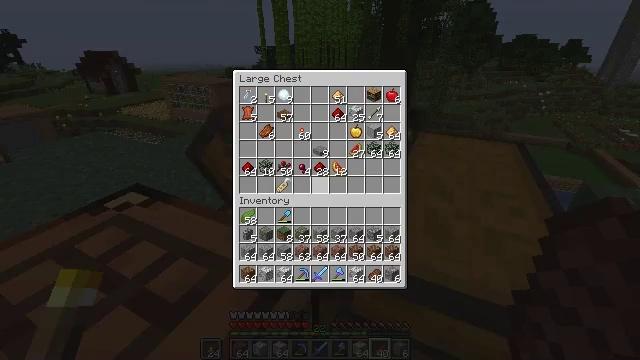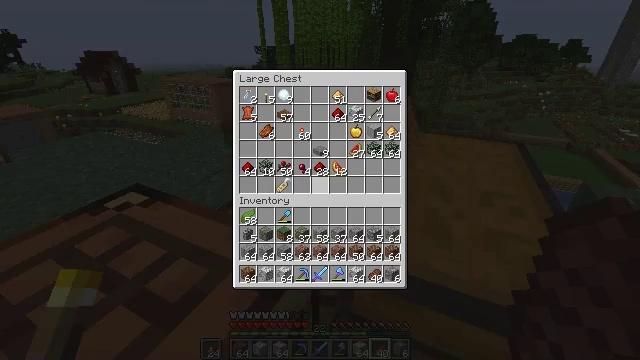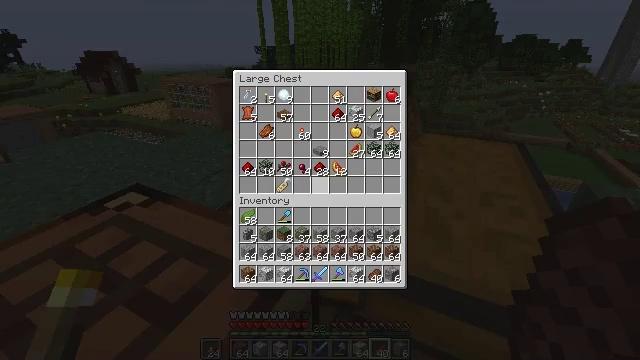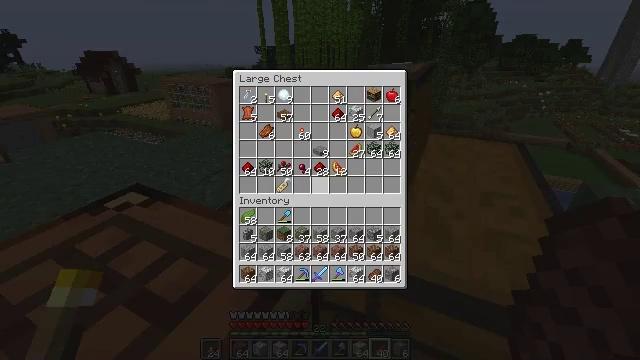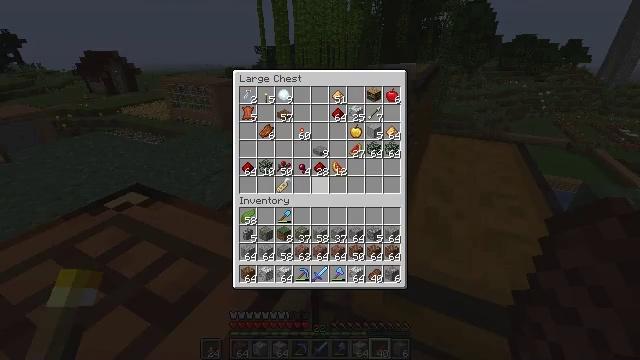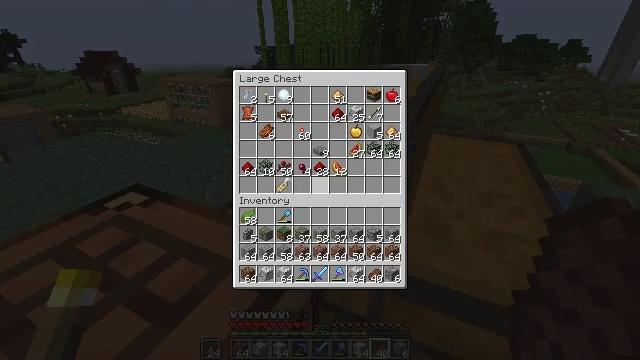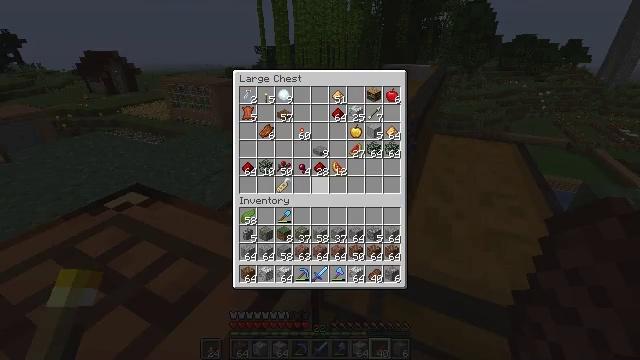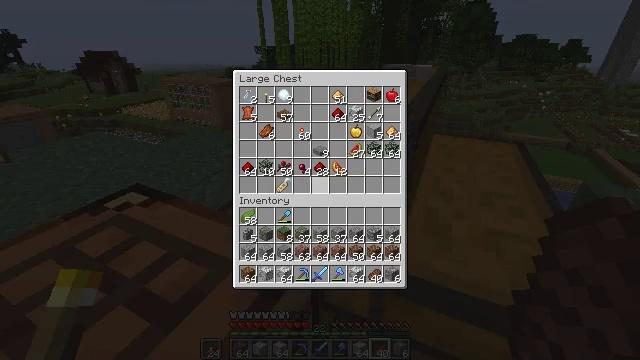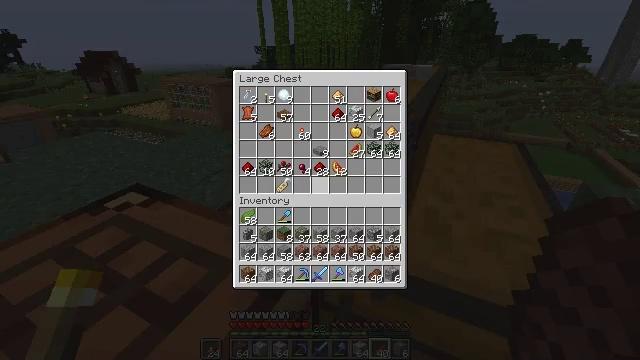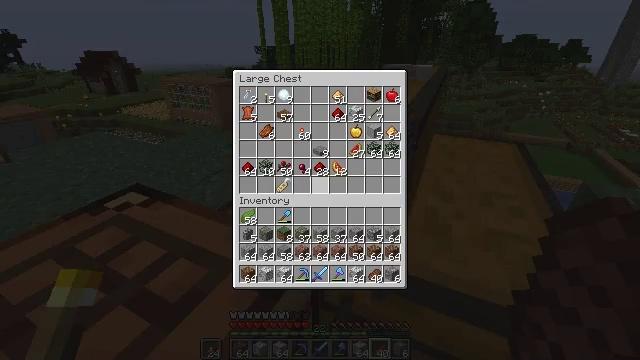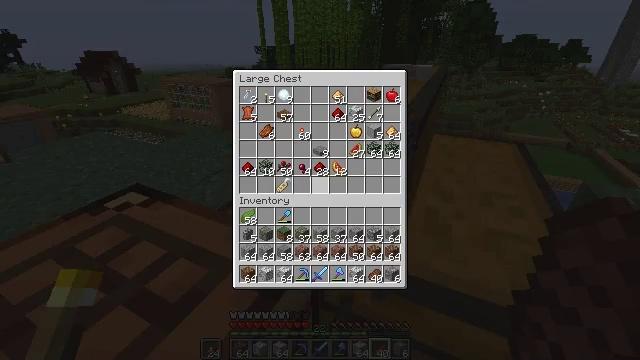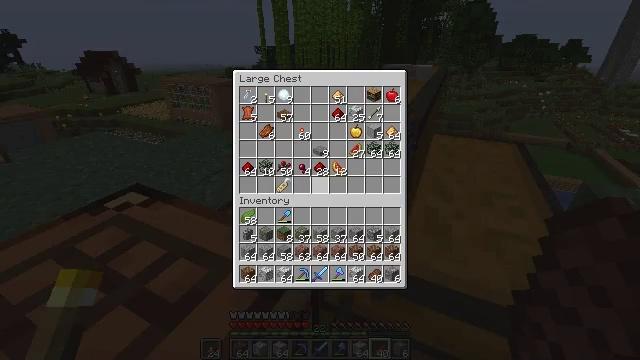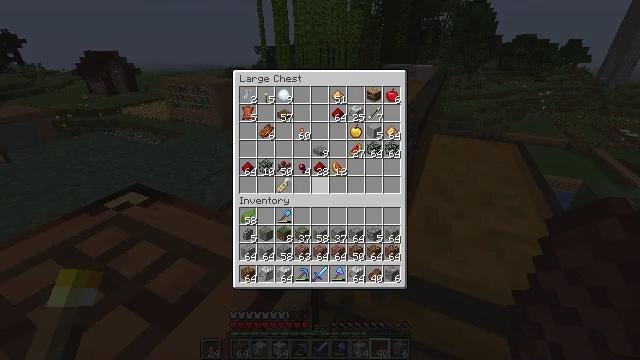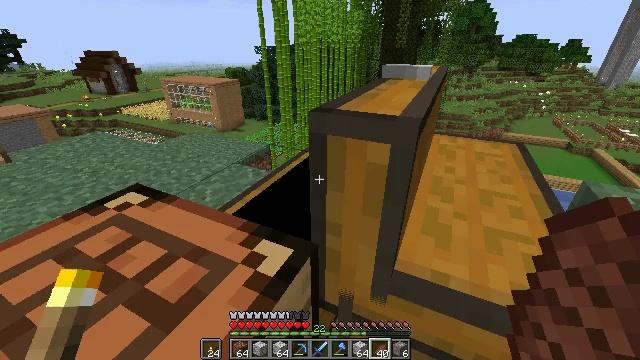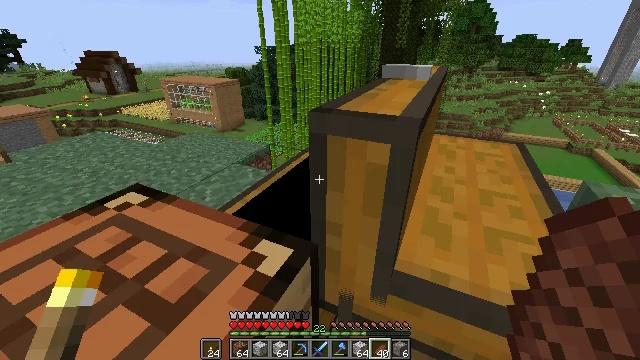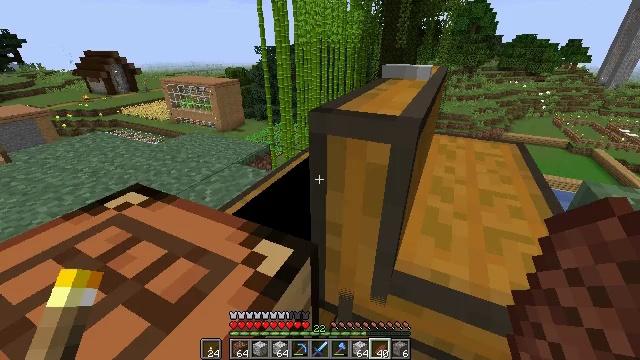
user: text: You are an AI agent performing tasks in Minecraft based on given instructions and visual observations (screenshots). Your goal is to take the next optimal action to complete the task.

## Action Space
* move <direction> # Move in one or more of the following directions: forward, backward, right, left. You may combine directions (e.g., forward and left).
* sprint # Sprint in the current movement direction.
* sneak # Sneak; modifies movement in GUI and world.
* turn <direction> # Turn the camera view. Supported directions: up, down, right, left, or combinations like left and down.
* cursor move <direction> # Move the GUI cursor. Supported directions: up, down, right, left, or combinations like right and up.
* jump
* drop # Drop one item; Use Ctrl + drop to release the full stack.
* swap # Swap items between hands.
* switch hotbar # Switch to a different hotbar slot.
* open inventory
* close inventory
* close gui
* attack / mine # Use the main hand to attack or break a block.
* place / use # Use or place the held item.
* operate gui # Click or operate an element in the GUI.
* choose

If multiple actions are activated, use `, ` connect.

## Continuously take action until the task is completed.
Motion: motion action
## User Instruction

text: Mine a chest to move it.
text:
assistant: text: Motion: no_op
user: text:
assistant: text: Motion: no_op
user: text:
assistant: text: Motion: no_op
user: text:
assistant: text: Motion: no_op
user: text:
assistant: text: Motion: no_op
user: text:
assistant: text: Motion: no_op
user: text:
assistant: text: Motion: no_op
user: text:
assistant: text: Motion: no_op
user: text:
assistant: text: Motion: no_op
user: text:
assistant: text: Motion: no_op
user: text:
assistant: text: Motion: no_op
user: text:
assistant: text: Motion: no_op
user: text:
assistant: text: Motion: no_op
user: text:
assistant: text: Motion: close gui
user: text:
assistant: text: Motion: no_op
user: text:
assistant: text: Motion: no_op
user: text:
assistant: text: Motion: turn right and down
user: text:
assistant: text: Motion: turn right and down
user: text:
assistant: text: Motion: no_op
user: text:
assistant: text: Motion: use / place
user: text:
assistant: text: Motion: use / place
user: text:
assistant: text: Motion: use / place
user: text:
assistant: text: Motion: use / place
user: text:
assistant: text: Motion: no_op
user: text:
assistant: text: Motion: open gui
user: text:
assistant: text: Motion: no_op
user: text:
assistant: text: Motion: no_op
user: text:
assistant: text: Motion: no_op
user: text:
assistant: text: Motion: no_op
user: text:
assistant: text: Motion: no_op